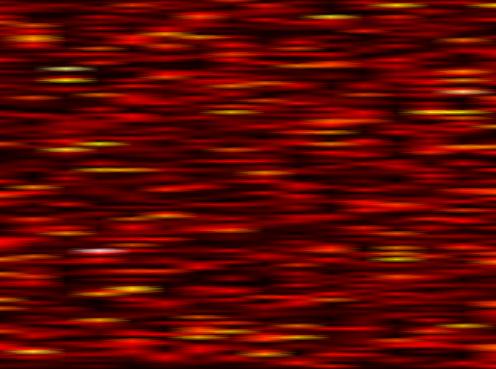
Label: OFDM